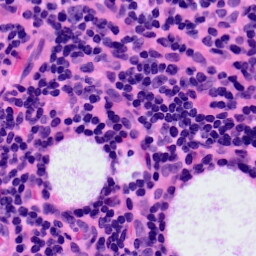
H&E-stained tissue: LymphNode